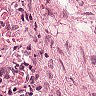
Metastatic tissue present: no